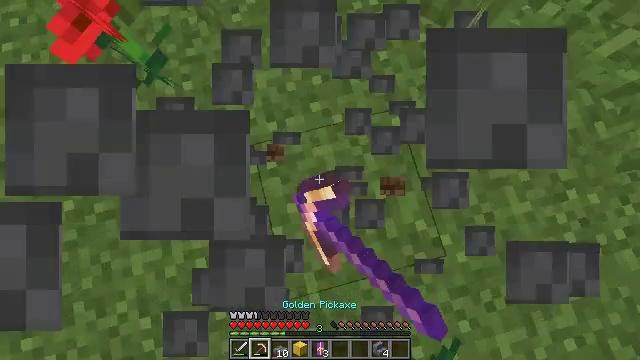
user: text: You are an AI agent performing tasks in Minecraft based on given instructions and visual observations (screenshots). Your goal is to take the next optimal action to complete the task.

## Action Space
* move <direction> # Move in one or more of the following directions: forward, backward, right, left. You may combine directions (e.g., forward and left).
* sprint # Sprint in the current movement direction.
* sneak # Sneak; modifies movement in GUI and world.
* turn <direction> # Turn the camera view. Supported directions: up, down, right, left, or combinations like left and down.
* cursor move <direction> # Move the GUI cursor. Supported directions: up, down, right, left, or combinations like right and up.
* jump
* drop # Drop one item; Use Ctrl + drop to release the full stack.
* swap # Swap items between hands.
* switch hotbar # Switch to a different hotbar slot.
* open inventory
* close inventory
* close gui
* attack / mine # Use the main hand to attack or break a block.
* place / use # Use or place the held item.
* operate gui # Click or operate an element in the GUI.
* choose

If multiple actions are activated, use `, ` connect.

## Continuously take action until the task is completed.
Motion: motion action
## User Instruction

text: Gather the cracked stone bricks from a structure.
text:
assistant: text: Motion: no_op